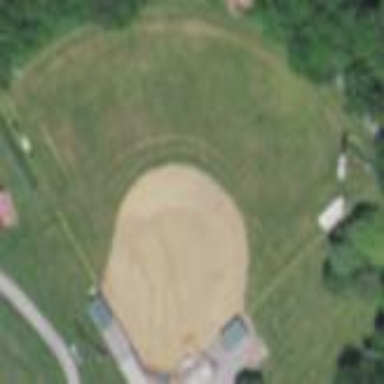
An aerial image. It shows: Baseball pitch for leisure and sports activities.